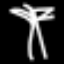
Label: palm tree